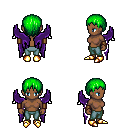
a pixel art fantasy rpg character, female body template, human, dark skin, purple wings, teal pants, green plain hairstyle, leather bracers, gold boots, four views (front, back, left, right), 2x2 character sprite sheet, small pixel art, hard edges, no anti-aliasing